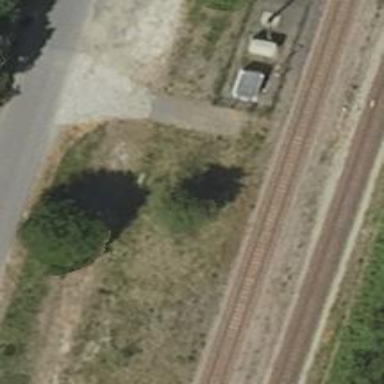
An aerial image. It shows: Abandoned railway.